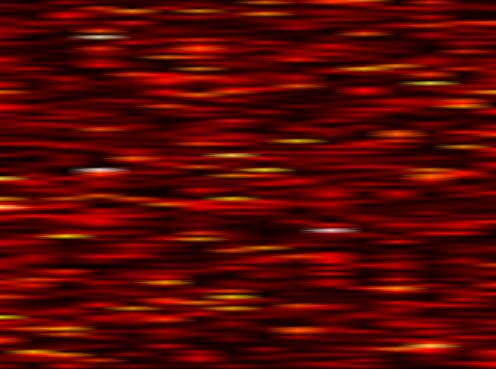
Label: WOLA